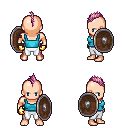
a pixel art fantasy rpg character, male body template, human, light skin, teal pirate shirt, white pants, pink mohawk hairstyle, gold gloves, shield, four views (front, back, left, right), 2x2 character sprite sheet, small pixel art, hard edges, no anti-aliasing